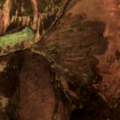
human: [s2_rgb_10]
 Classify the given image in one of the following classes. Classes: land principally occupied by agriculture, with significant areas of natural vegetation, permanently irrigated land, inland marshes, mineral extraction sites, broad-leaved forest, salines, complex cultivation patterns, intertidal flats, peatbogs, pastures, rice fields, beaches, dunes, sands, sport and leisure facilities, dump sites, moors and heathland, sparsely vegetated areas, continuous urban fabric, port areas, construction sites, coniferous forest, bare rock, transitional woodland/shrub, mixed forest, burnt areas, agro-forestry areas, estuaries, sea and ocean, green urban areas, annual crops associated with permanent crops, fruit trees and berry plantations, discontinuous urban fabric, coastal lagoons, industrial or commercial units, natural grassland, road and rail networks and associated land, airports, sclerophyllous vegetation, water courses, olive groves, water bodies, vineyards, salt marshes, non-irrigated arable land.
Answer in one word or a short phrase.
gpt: moors and heathland, burnt areas, peatbogs